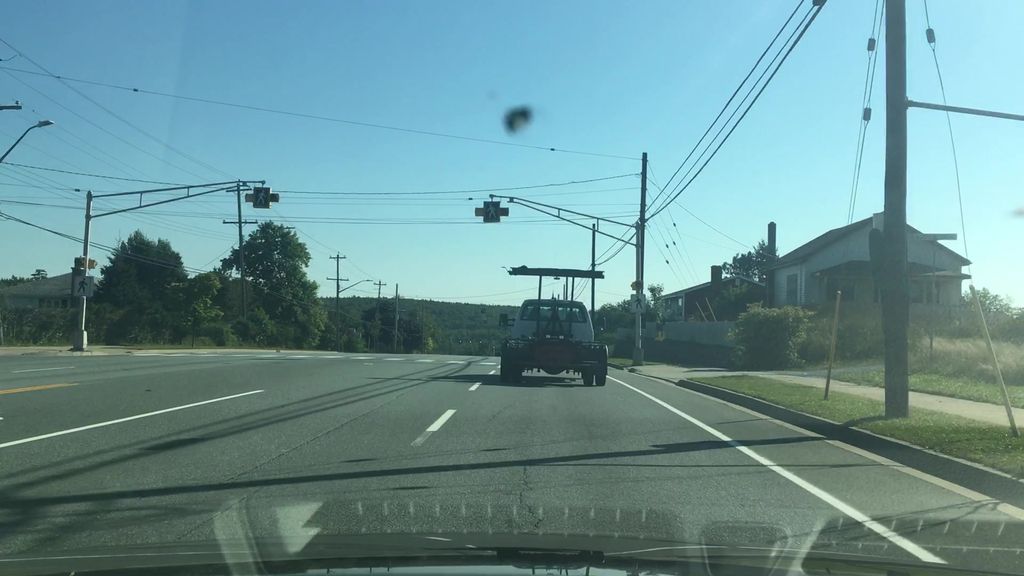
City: halifax